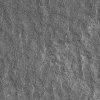
Atmospheric dust classification: not_dusty